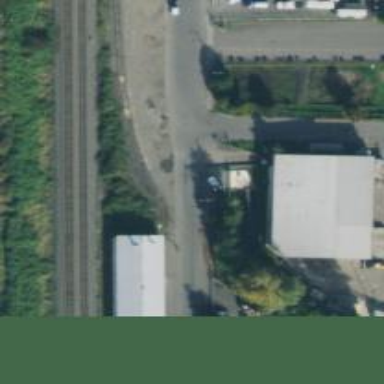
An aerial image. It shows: Rail spur service.